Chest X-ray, AP view. Patient: 46 years old, sex F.
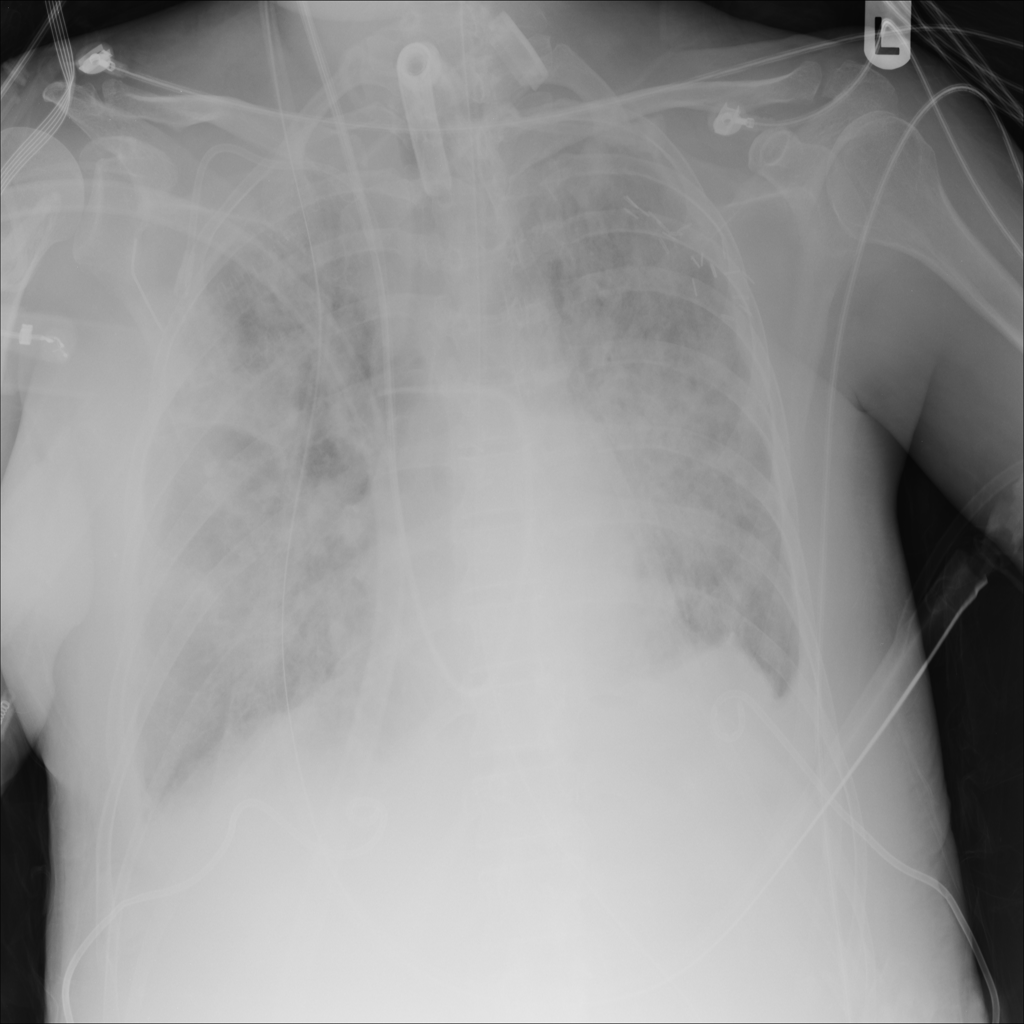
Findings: Nodule